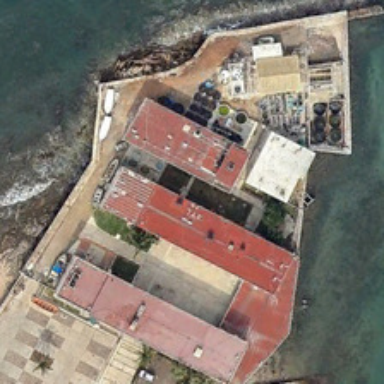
Several buildings are near an ocean in a resort .